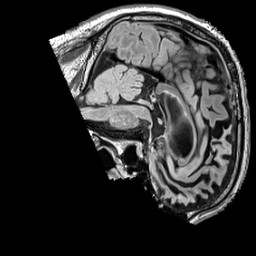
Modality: FLAIR
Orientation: sagittal
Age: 56
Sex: male
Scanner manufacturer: siemens
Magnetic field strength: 3 T
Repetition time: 5 s
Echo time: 0.387 s